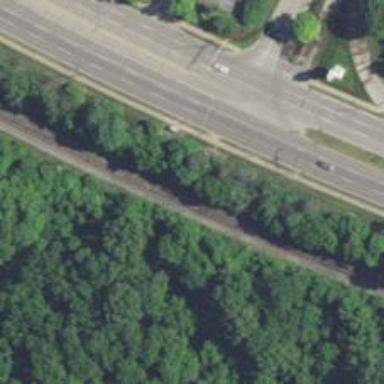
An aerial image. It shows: Railway siding with rails.